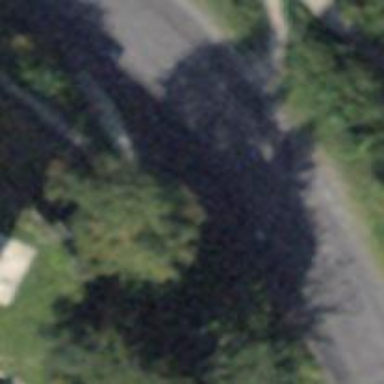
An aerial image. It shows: Road with steps.